Field crop: maize
Growth stage: 1
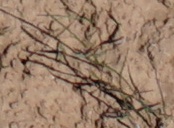
Species: lolium